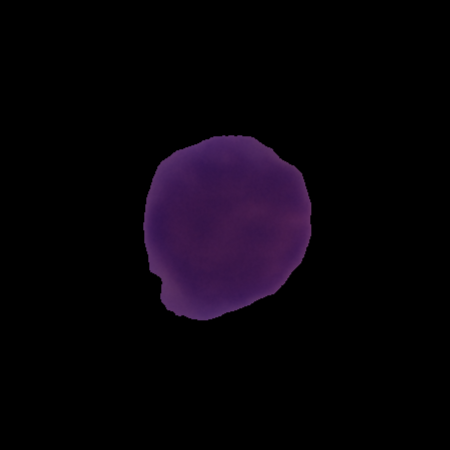
Label: healthy